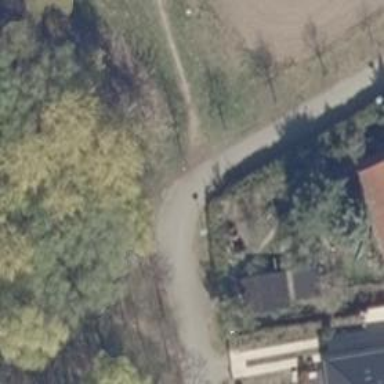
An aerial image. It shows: Ground path.